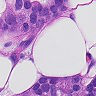
Metastatic tissue present: yes